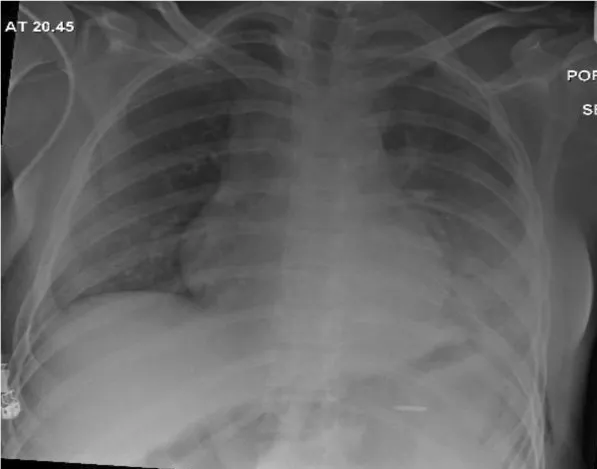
This is the CXR after the diaphragmatic hernia repair. It shows that the bowel contents have been successfully reduced with satisfactory left lung expansion.
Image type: radiology (x_ray)